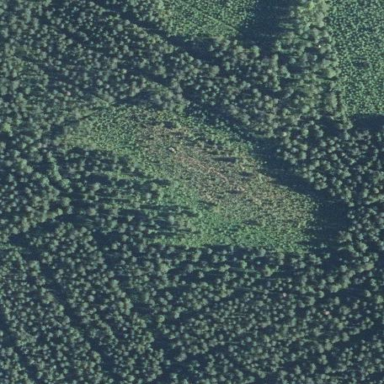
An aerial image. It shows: Forest area.